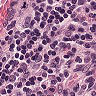
Metastatic tissue present: no